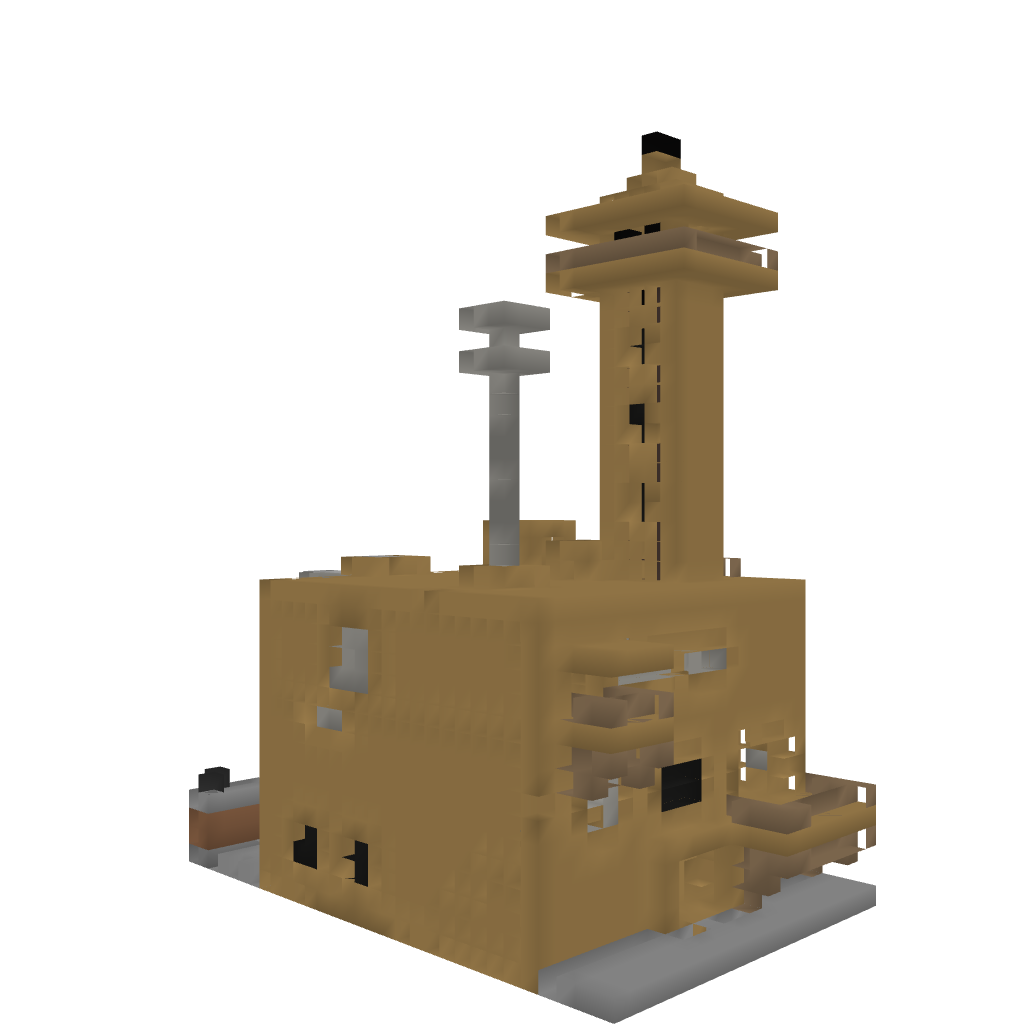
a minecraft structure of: Big Wooden House